Question: I want to know how to create the plot of a stepwise function in Gnuplot. The function I want to plot includes the operations cost for several distance range and multiple products. For instance, if the distance is 0-300 Km for product 1 the cost is 1.05 $/Km and for product 2, it is 0.86 $/Km. When the distance increases, the cost for each product decrease.
I have defined one function for each product and plot them functions together:
'''
gnuplot> f(x)=x<=300 ? 1.05 : x<=650 ? 0.65 : x<=1300 ? 0.46 : x<=1950 ? 0.4 : x<=3250 ? 0.31 : 0.22
gnuplot> x<=300 ? 0.86 : x<=650 ? 0.53 : x<=1300 ? 0.38: x<=1950 ? 0.32 : x<=3250 ? 0.24 : 0.19
gnuplot> plot [0:5000][0:3] f(x), g(x)
'''
There is one problem: I can not remove the vertical lines. Any idea?
Thanks for your help

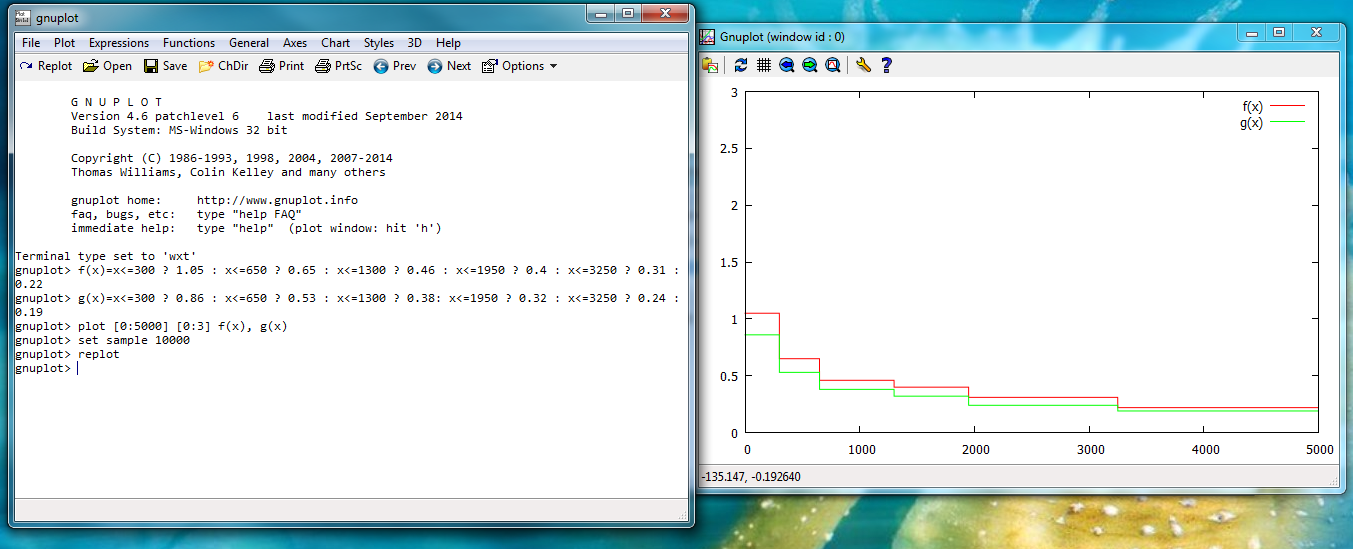
Answer: There are basically two approaches you can take. The best approach is to use a datafile, but you can use functions, although it will be more difficult.
## Datafile Approach
You are probably going to have trouble doing this as a function, because you are going to get those vertical lines. A datafile gives you a little better control, and even allows you to mark the end points of the pieces of the piecewise function with the typical open/closed dots. Set up your data file with this format:
'''
x y # left point of piece 1
x y # right point of piece 1
# one single blank line
x y # left point of piece 2
x y # right point of piece 2
# one single blank line
...
'''
With your function f, we can do this like
'''
0 1.05
300 1.05
300 0.65
650 0.65
650 0.46
1300 0.46
1300 0.4
1950 0.4
1950 0.31
3250 0.31
3250 0.22
6000 0.22
'''
then 'plot datafile with lines' gives
<URL>
We can get even fancier with
'''
plot datafile w lines, last=0, "" u 1:(oldlast=last,last=$1,$1==oldlast?$2:1/0) w points pt 6 lt 1, last=0,\
"" u 1:(oldlast=last,last=$1,$1==oldlast?1/0:$2) w points pt 7 lt 1
'''
to produce
<URL>
Here we first plot the same curve as before. Then we initialize the variable to be 0 (the value of the first x coordinate), and plot the open dots.
To do this we evaluate '(oldlast=last,last=$1,$1==oldlast?$2:1/0)' which first stores the value of last as and then stores the value of the first column (the x coordinate) as to use on the next point. Finally we check to see if the x-coordinate is the same as the value of (the value of the x-coordinate from the last point). If it is, we use the 2nd column value, otherwise we use the unplottable '1/0'. This will cause points to be plotted only if the are the first point in the two point blocks. We plot these with points using pointstyle 6 (an open point) and linetype 1 (the same as used in the lines).
We do the same thing again, but this time plot the second points with filled dots (pointtype 7).
We can either add the points for the function g to the same file, separating it from the others by two blank lines and then use indexes to refer to them, or create a separate datafile for g. We can then add similar plot commands to the current command. For example, if we use the same file with function f followed by function g, we can do:
'''
plot datafile i 0 w lines, last=0, "" i 0 u 1:(oldlast=last,last=$1,$1==oldlast?$2:1/0) w points pt 6 lt 1, last=0,\
"" i 0 u 1:(oldlast=last,last=$1,$1==oldlast?1/0:$2) w points pt 7 lt 1, datafile i 1 w lines, last=0, "" i 1 u 1:(oldlast=last,last=$1,$1==oldlast?$2:1/0) w points pt 6 lt 1, last=0,\
"" i 1 u 1:(oldlast=last,last=$1,$1==oldlast?1/0:$2) w points pt 7 lt 1
'''
## Function Approach
As far as getting only one jump, your functions have a lot of redundant conditions. Redefine f (and similarly for g) as
'''
f(x)=x<=300 ? 1.05 : x<=650 ? 0.65 : x<=1300 ? 0.46 : x<=1950 ? 0.4 : x<=3250 ? 0.31 : 0.22
'''
and then plot it. Make sure that the samples are set high enough, otherwise you may end up collecting multiple jumps together or get undesirable slanted lines. With
'''
set xrange[0:6000]
set yrange[0:2]
set samples 1000
plot f(x)
'''
we get
<URL>
However, this will still get the vertical connecting lines. This is going to be very hard to avoid with a function. The best way that I can think of to avoid this is to inject a very small non-plottable value just before the breaks. For f(x), we can do this with
'''
f(x)=x<=290 ? 1.05 : x<=300? (1/0) : x<=640? 0.65 : x<=650 ? (1/0) : x<=1290 ? 0.46 : x<=1300 ? (1/0) : x<=1940? 0.4 : x<=1950 ? (1/0) : x<=3240 ? 0.31: x<=3250? (1/0) : 0.22
'''
Here, we have inject a non-plottable value of '1/0' for a region of length 10 just before the breaks. Smaller lengths can be used as well. If we set the samples high enough to be sure that the sampling hits each of these breaks (in this case a sample of 1000 like before is good enough), it will avoid connecting the points.
<URL>
With samples set too small (for example 100), we might still get the connecting lines
<URL>
Thus if we use a gap with a size smaller than 10, we may need to use higher sampling to avoid the connecting lines. Larger gaps may work with smaller sampling.
Depending on the sampling, the gaps might be larger than specified as well if the sampling is too low. For example, setting the gaps to a size of 100 with
'''
f(x)=x<=200 ? 1.05 : x<=300? (1/0) : x<=550? 0.65 : x<=650 ? (1/0) : x<=1200 ? 0.46 : x<=1300 ? (1/0) : x<=1850? 0.4 : x<=1950 ? (1/0) : x<=3150 ? 0.31: x<=3250? (1/0) : 0.22
'''
and a sampling of 10, we get
<URL>
where the gaps have a size of 222.22 (I have added labels to make it easy to compute the gap size), but with a sampling of 1000, we get
<URL>
where the gaps have size 101.1, very close to the value of 100 specified in the function.
To use functions to do this, therefore, use this model and set the gap size to a value small enough that it will appear non-existent on the final graph (notice that on the graph from 0 to 6000, we can barely see the gap size of 10), and then set the samples reasonably high.
With the function approach, I don't know of any way to add the filled and open dots if those are desired.
---
Gnuplot version 5.1 (the current development version) supports a 'pointtype variable' option which can simplify this to
'''
plot last=0, datafile u 1:2:(oldlast=last,last=$1,$1==oldlast?6:7) w linespoints pt var lt 1
'''
Here we just plot all points, but use the same test as before to select between pointtype 7 or 6. As we can do both point types at once, we can just use the linespoints style instead of doing two separate plots.
Initializing last to a value less than the first x-coordinate will cause that first point to be filled.
To draw these labels, in the first case (with 'set xrange[0:1000]' and 'set samples 10'), I used
'''
plot f(x), "+" u 1:(f($1)+0.1):(abs($1-250)<150||abs($1-600)<160?sprintf("%0.2f",$1):"") w labels
'''
and in the case of 'set samples 1000'
'''
plot f(x), "+" u 1:(f($1)+0.1):(abs($1-250)<51||abs($1-600)<51?sprintf("%0.2f",$1):"") w labels
'''
It takes a little playing around with the bounds on the 'abs' functions here to get the desired labels to appear. Examining the output using 'set table' can be helpful for getting them right.